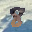
Label: 8